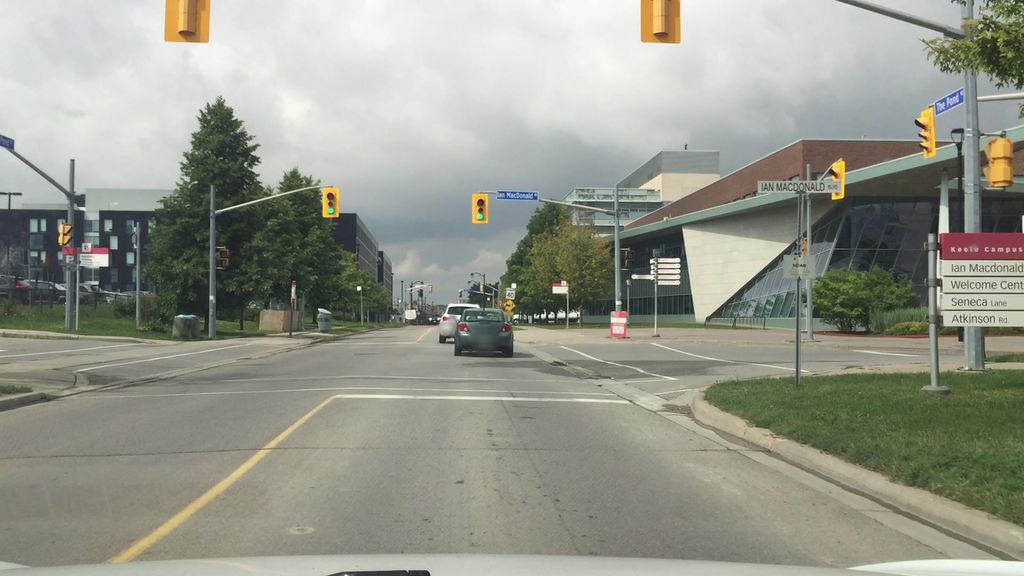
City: toronto